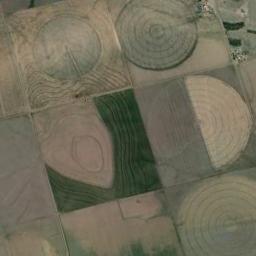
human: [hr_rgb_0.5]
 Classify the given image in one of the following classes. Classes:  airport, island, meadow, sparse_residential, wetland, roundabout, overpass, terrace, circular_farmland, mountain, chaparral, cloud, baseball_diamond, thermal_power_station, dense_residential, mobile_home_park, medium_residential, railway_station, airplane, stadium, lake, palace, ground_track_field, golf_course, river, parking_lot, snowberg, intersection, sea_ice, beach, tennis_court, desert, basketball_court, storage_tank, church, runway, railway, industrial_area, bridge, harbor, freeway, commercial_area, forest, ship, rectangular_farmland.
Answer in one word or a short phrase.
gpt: circular_farmland